Question: I am trying to implementing Elavon payment API but in which place does 'HostedPaymentData' come?
I already fetch the merchent detail API and pass the merchent detail API response in XML. Now I am trying to implement payment API see below link:
<URL>
See below image which place to come the 'HostedPaymentData' variable.
Image reference of payment API:

TransactionController.cs
'''
// GET: Transaction/Create
public ActionResult Create()
{
return View();
}
// POST: Transaction/Create
[HttpPost]
public ActionResult Create(Eslopes collection)
{
//get merchant api response and pass it xml
//some code (get merchant api response)
//now implement the customer payment api
var hostedPaymentData = new HostedPaymentData(); //error is Error 1 The type or namespace name 'HostedPaymentData' could not be found (are you missing a using directive or an assembly reference?)
}
'''
This line give an error:
'''
var hostedPaymentData = new HostedPaymentData(); //error is Error 1 The type or namespace name 'HostedPaymentData' could not be found (are you missing a using directive or an assembly reference?)
'''
I have a customer payment API:
I am doing wrong way or right way?
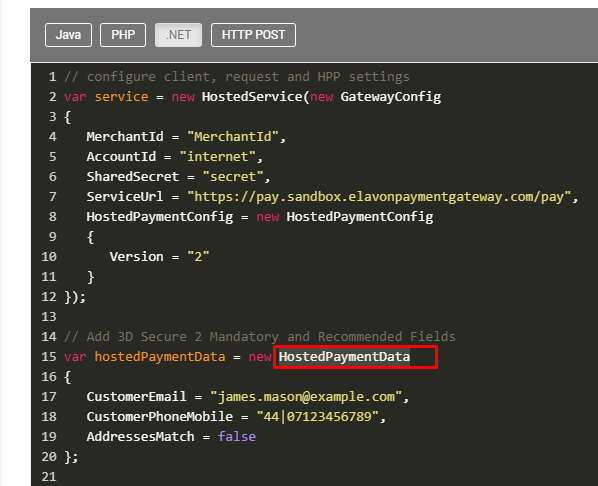
Answer: To use the Elavon payment API it is necessary to install the NuGet package.
In the Visual Studio go to
Select 'Browse', find NuGet package and install it.
After installing this package the Visual Studio IntelliSense will assist you to add the following namespace that including this class:
'''
using GlobalPayments.Api.Entities;
'''